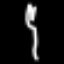
Label: fork